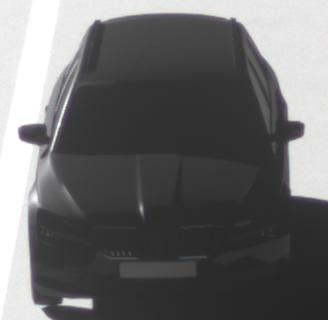
Make: Skoda
Model: Superb Combi 1.4 TSI
Detailed model: Superb (III) Combi
Model produced from: 2015/09
Model produced until: 2018/06
Doors: 5
Color: black
Road condition: dry road
Daytime: sunrise or sunset
Contrast: high contrast